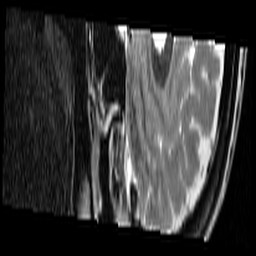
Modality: T2w
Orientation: sagittal
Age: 41
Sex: female
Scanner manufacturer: siemens
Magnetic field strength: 3 T
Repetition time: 7 s
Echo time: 0.085 s